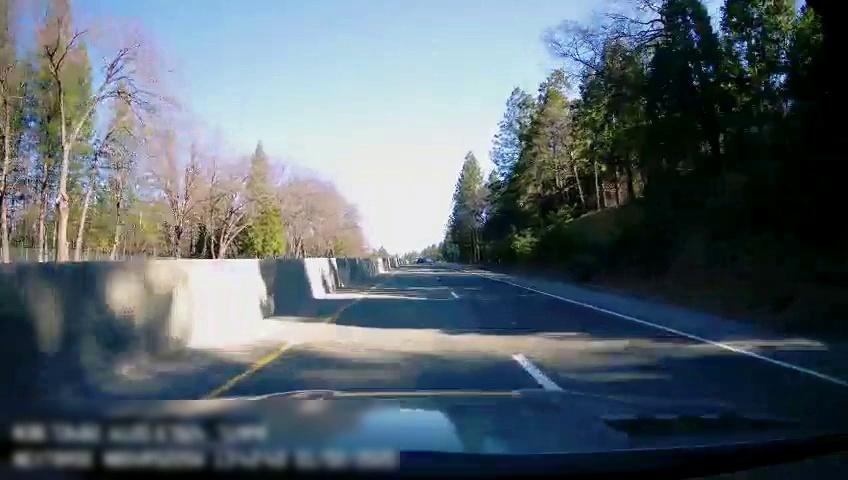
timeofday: Day
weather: Sunny
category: Drivable Space
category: Lanes | Alternate Lane
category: Lanes | Current Lane
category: Lanes | Alternate Lane